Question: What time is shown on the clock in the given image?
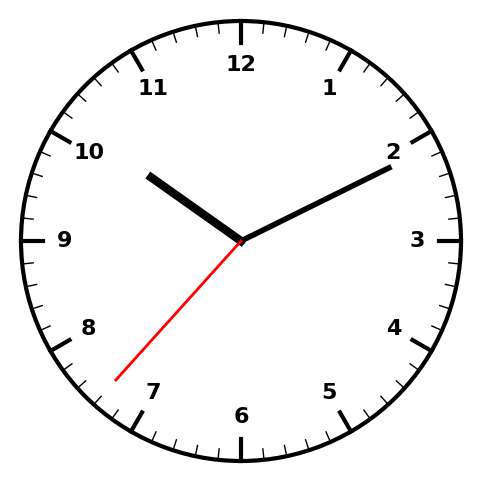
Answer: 10:10:37